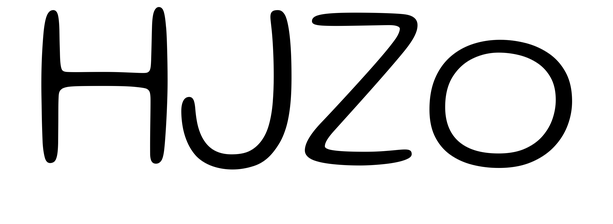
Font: Gluten_ExtraLight